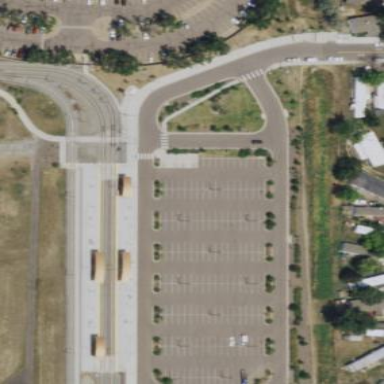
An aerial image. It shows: Parking area with surface.